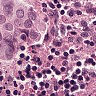
Metastatic tissue present: yes